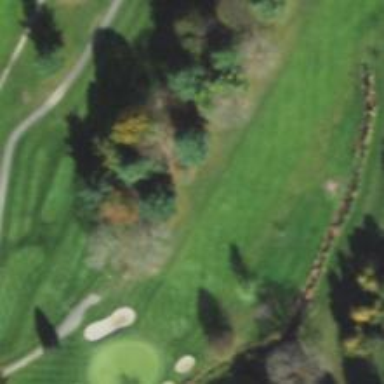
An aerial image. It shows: View of golf hole.